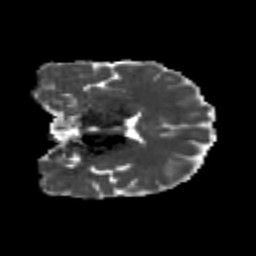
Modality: MD
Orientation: coronal
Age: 24
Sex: female
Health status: healthy
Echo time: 0.074 s